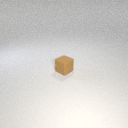
small brown rubber cube